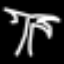
Label: palm tree